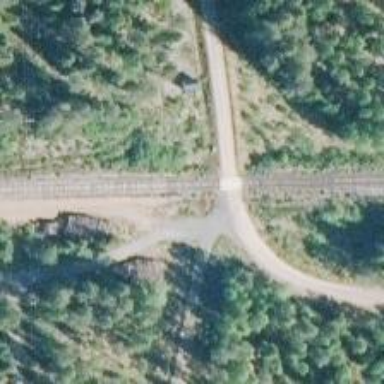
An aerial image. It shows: Level crossing along the railway.